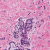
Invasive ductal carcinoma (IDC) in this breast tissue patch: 0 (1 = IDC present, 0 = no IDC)